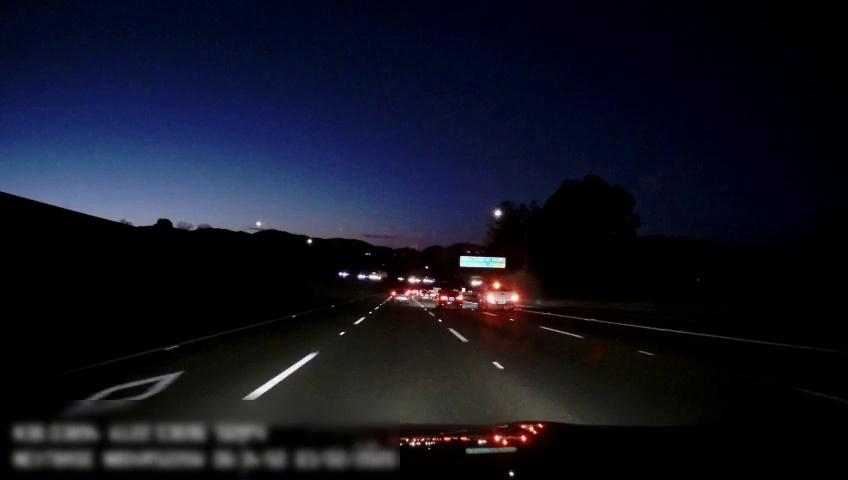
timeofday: Night
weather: Other
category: Drivable Space
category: Vehicles | SUV
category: Vehicles | Car
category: Vehicles | SUV
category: Vehicles | Truck
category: Lanes | Alternate Lane
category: Lanes | Current Lane
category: Lanes | Current Lane
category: Lanes | Alternate Lane
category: Lanes | Alternate Lane
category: Lanes | Alternate Lane
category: Traffic | Signs